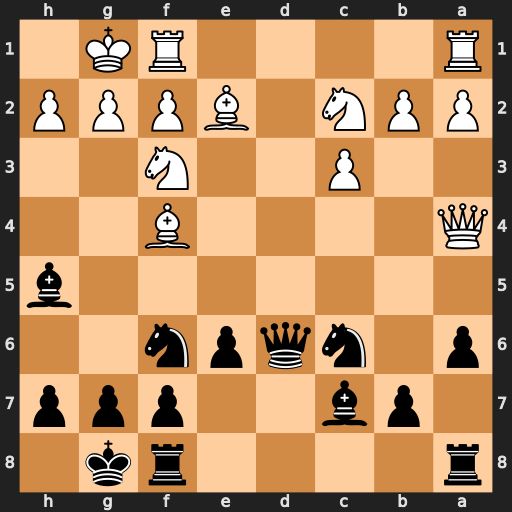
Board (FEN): r4rk1/1pb2ppp/p1nqpn2/7b/Q4B2/2P2N2/PPN1BPPP/R4RK1
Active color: b
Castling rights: -
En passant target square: -
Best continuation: Qxf4 Qxf4 Bxf4